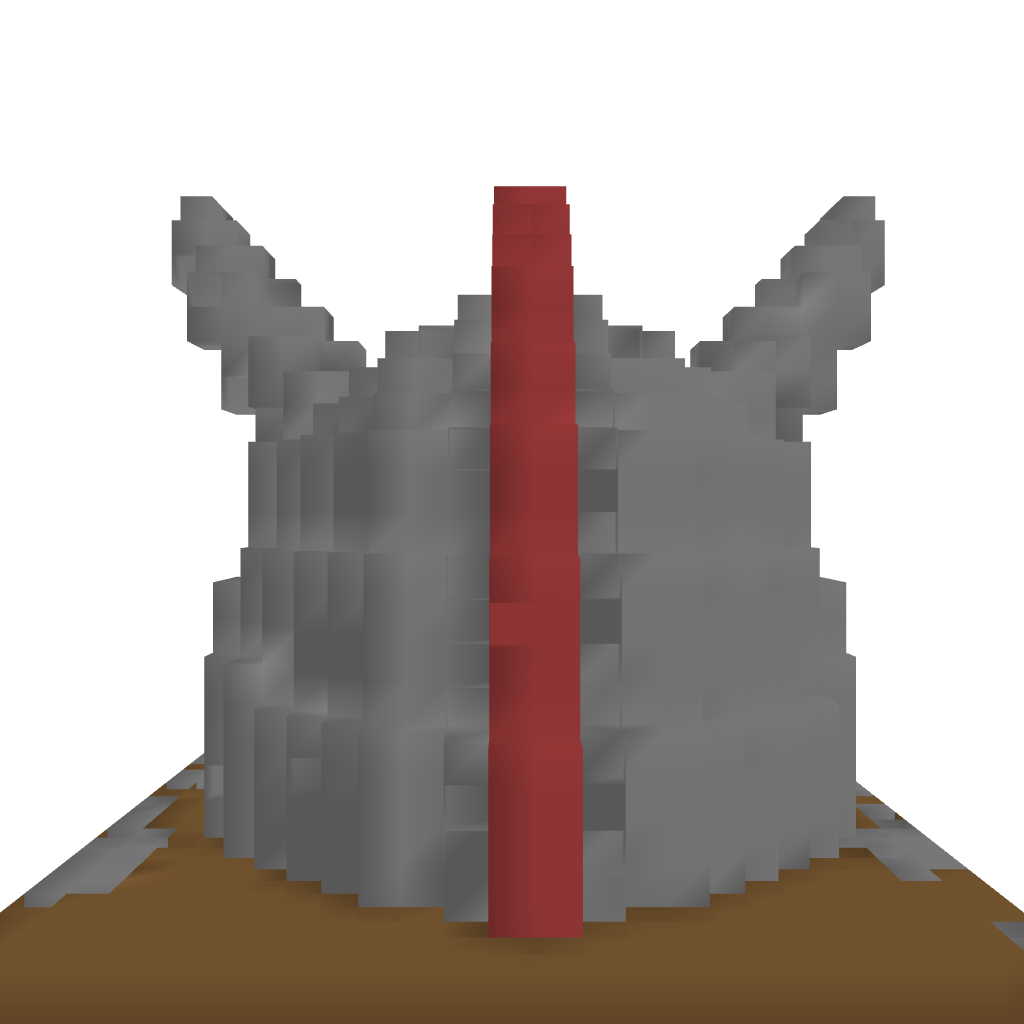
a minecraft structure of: Helmet Armor Shop bad low quality